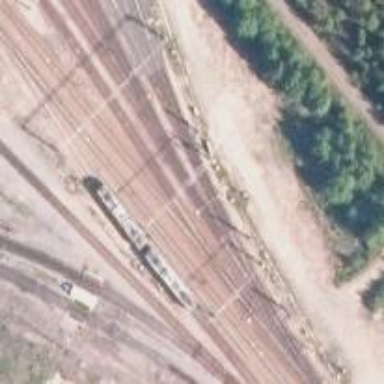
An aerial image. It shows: Railway yard with electrified contact lines.